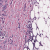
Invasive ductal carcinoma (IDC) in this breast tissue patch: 1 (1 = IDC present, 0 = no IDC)